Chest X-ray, PA view. Patient: 36 years old, sex M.
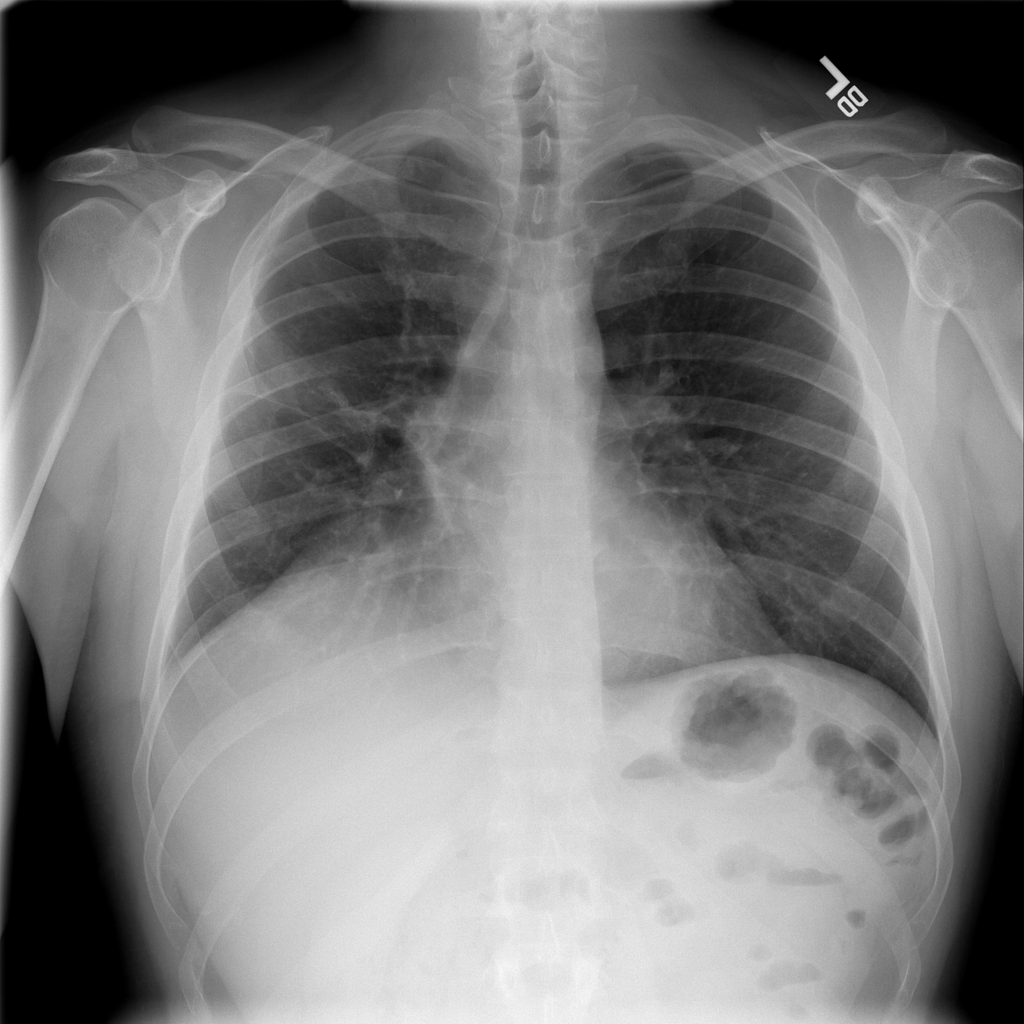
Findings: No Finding